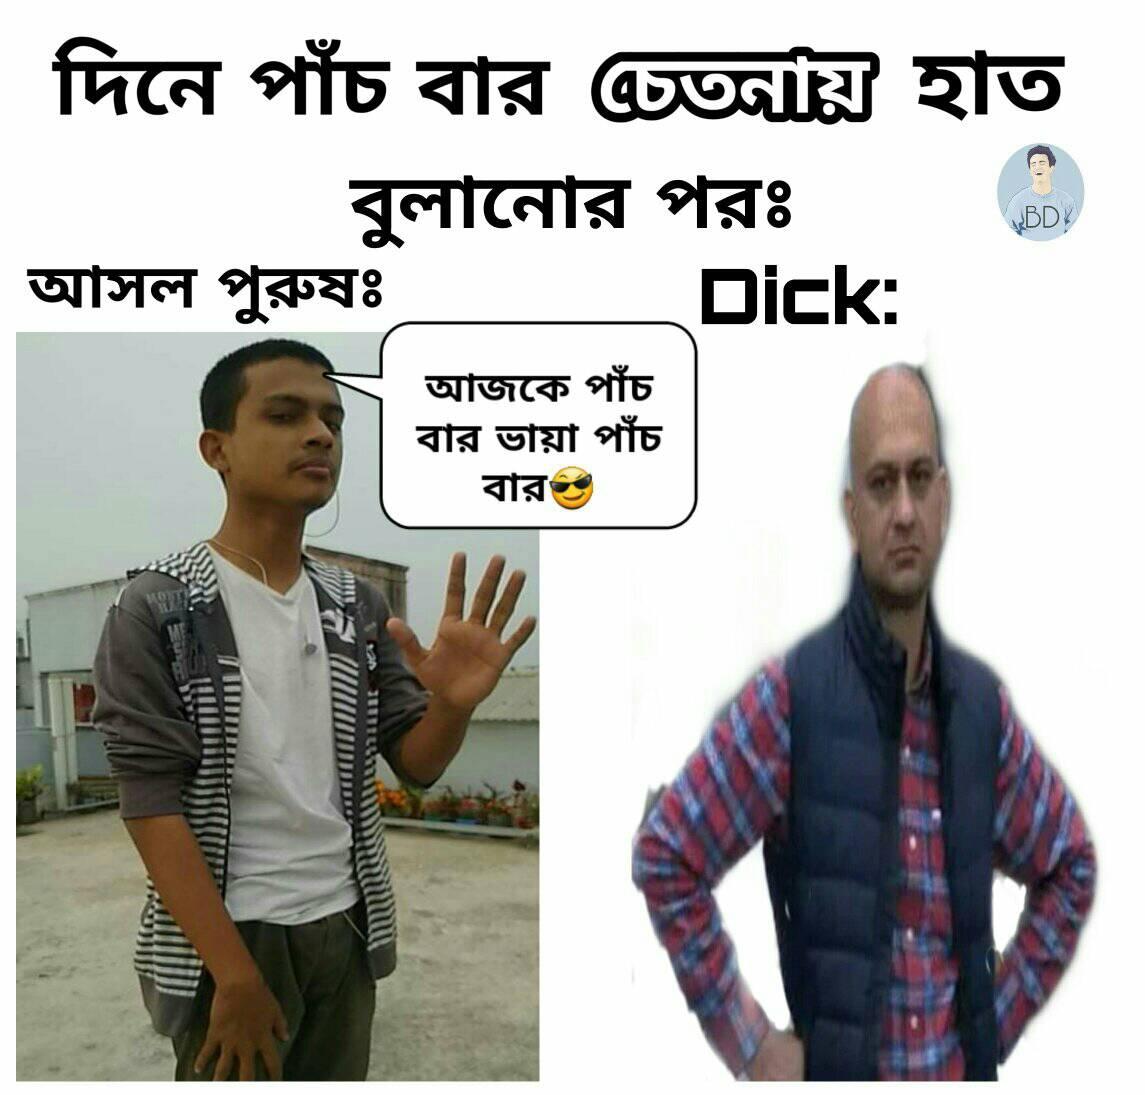
Caption: দিনে পাঁচ বার চেতনায় হাত বুলানোর পরঃ     আসল পুরুষঃ      Dick:    আজকে পাঁচ বার ভায়া পাঁচ বার
Label: non-hate